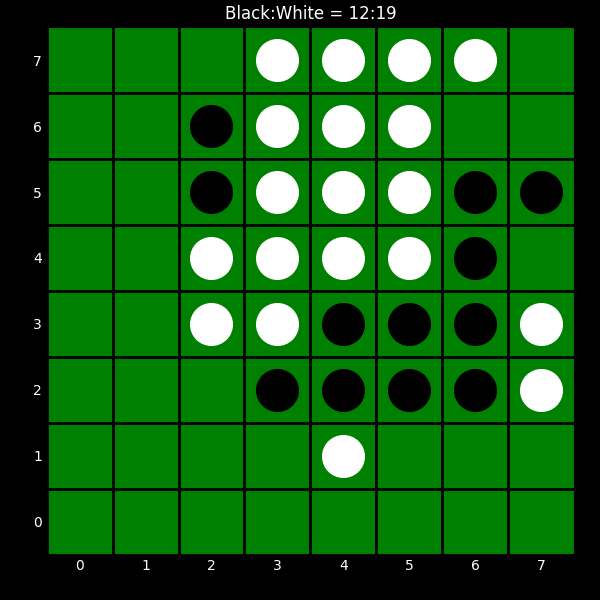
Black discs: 12
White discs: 19